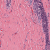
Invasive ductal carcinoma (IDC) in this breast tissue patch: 0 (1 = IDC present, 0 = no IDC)